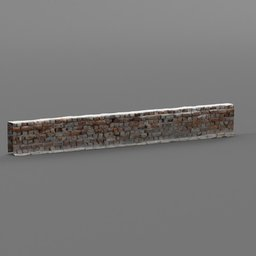
Label: architecture